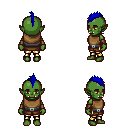
a pixel art fantasy rpg character, female body template, orc, green skin, leather chest armor, gold greaves, blue mohawk hairstyle, cloth bracers, four views (front, back, left, right), 2x2 character sprite sheet, small pixel art, hard edges, no anti-aliasing